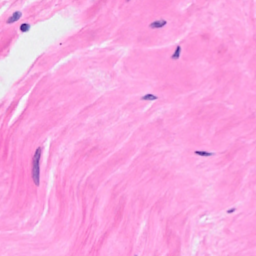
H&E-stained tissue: Breast